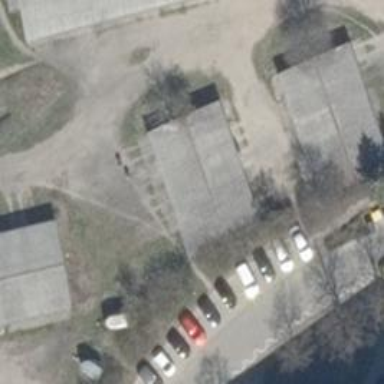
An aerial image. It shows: Group of garages.